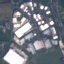
Land use / land cover class: Industrial